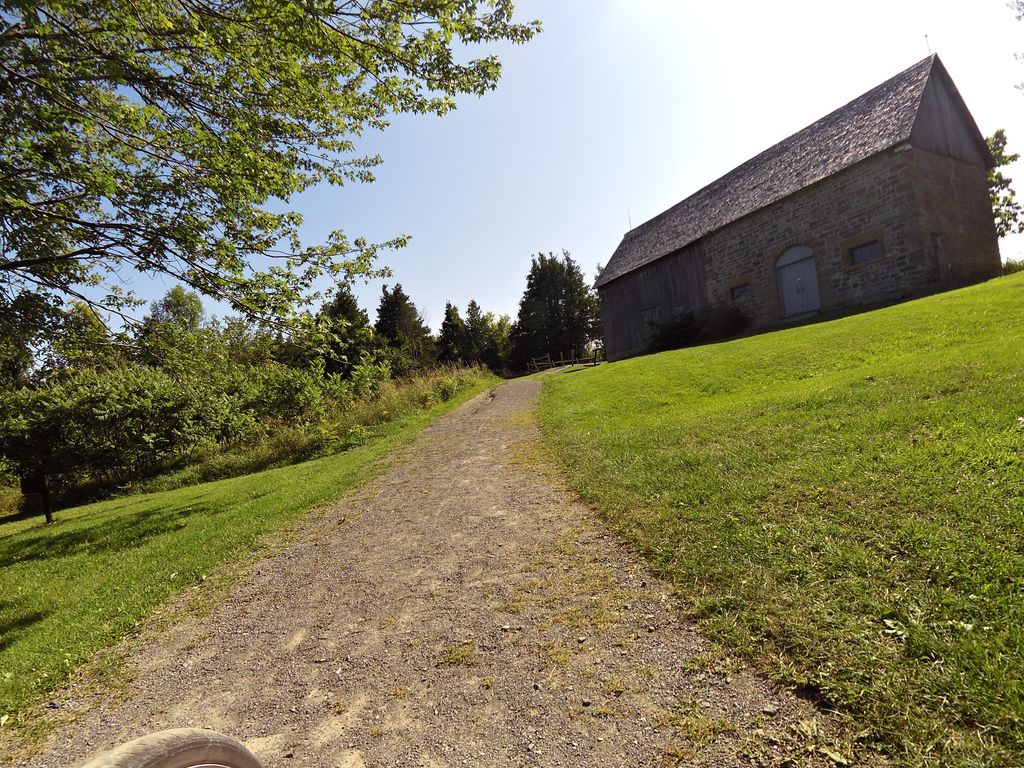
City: ottawa-gatineau